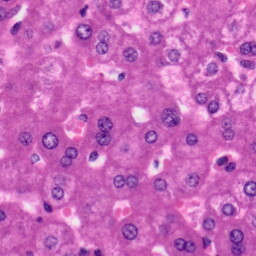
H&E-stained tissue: Liver